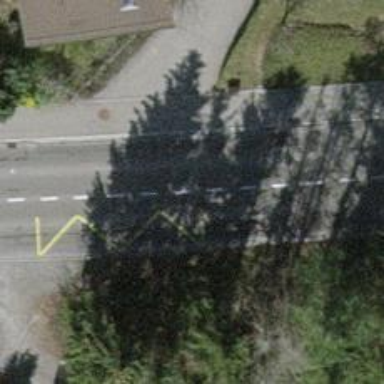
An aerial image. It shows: Public transport stop position.